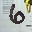
Label: 6